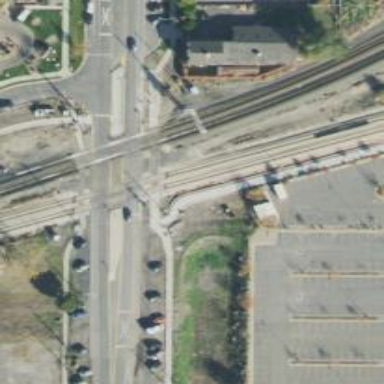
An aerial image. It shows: Railway crossing.